Field crop: maize
Growth stage: 2
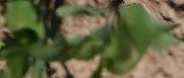
Species: maize